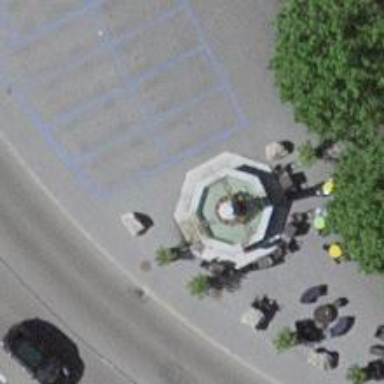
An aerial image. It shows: Beautiful fountain.